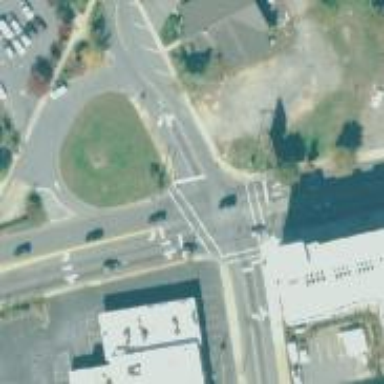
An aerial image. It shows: Marked road crossing.